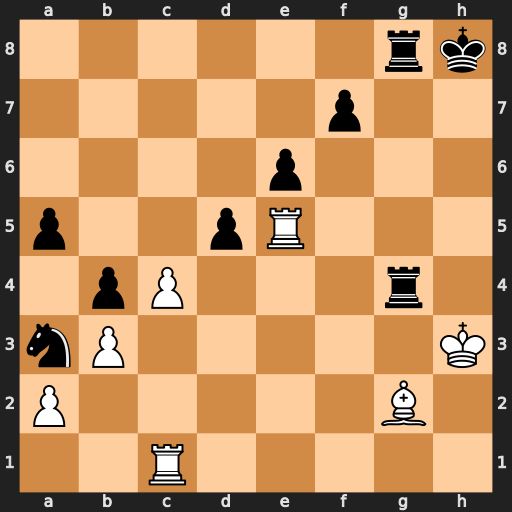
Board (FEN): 6rk/5p2/4p3/p2pR3/1pP3r1/nP5K/P5B1/2R5
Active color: w
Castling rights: -
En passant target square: -
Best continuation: Rh5+ Kg7 Kxg4